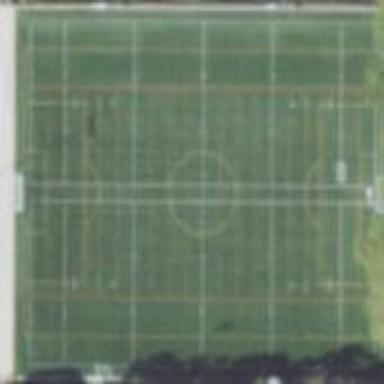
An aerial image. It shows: Soccer pitch for leisureland activities.